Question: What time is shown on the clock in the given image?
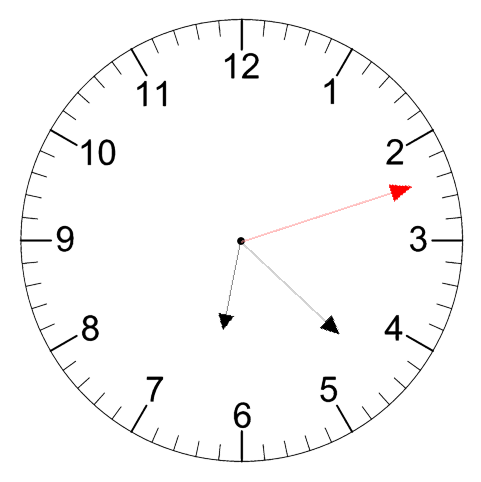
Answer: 06:22:12